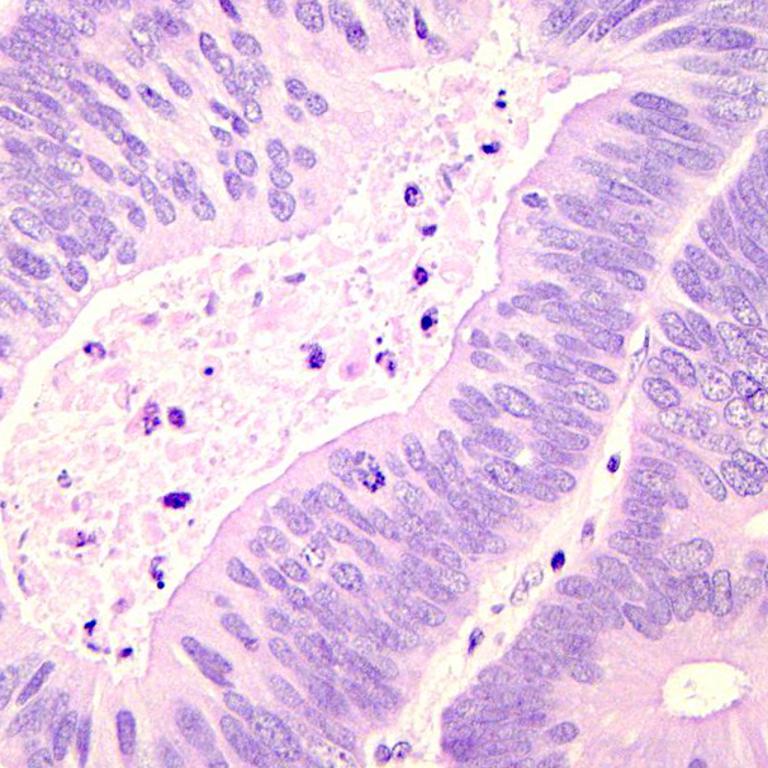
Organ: colon
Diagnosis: adenocarcinomas